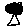
Label: tree